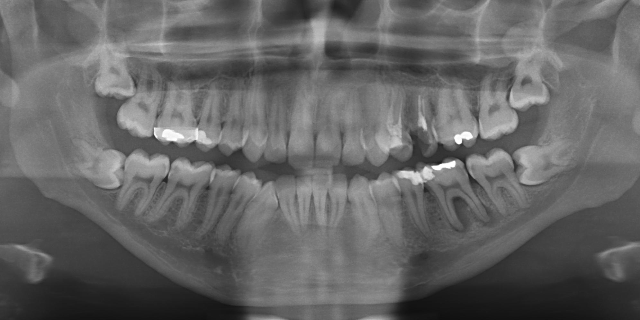
adult